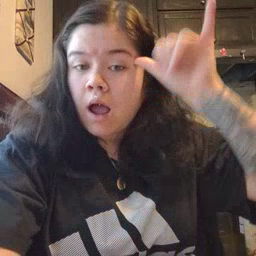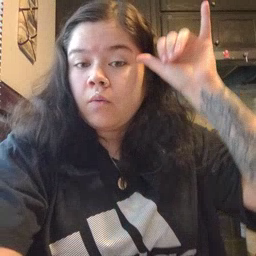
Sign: cow